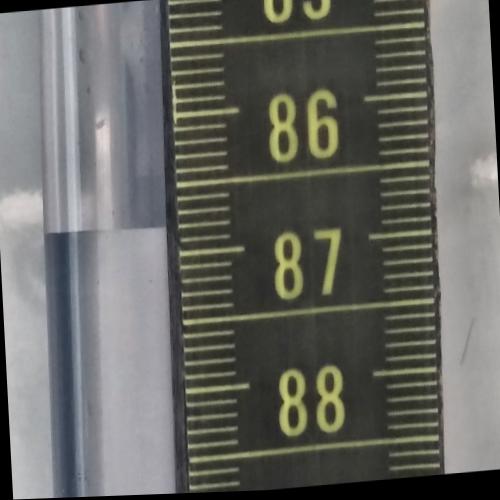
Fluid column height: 86.8 cm